Question: Following <URL> article I am importing data of to .
On the importing time the process has stopped at the point of 84% as shown in below image.

The process is not going away. I think its happen because the access DB is a large file, about , but not sure...
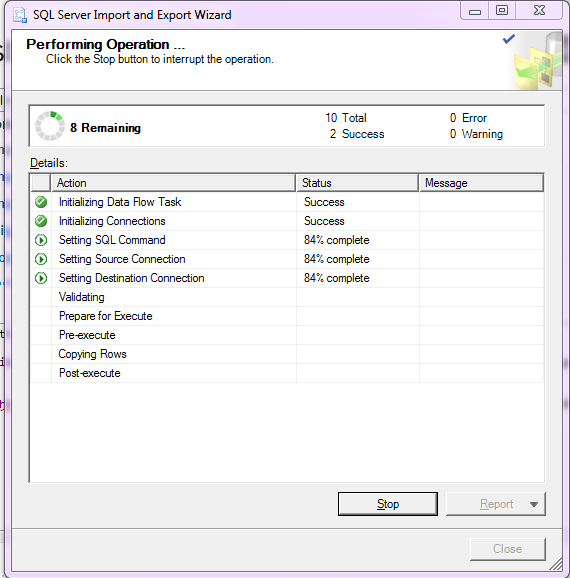
Answer: Leave, it as it is. And wait because you having so much data, and there will be long time is gonna to import then.
See for long distance travel, we need more time same as for large amount of data to import we need more time.
So, wait I am sure the data will be import successfully....